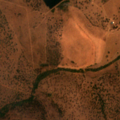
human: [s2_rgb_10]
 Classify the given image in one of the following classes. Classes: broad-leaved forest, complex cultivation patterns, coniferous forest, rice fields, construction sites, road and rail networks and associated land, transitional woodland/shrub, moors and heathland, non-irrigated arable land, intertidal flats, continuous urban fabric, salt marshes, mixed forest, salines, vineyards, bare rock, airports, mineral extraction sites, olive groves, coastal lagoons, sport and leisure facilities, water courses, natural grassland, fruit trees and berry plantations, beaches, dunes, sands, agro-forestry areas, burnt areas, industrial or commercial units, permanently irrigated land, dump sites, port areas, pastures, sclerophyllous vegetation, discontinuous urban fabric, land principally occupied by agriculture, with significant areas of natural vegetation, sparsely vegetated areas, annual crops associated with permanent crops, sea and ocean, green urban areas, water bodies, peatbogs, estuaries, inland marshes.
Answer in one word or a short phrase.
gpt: pastures, agro-forestry areas, transitional woodland/shrub